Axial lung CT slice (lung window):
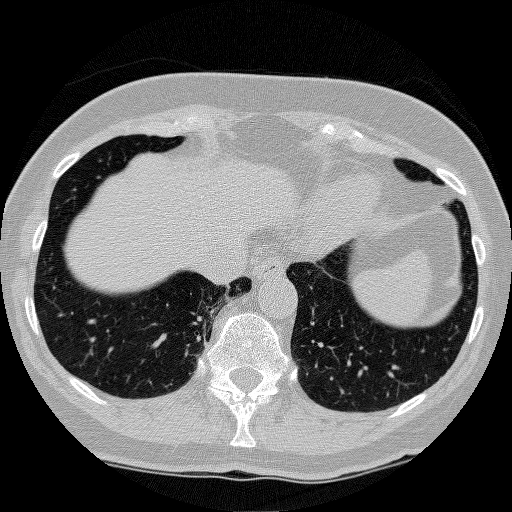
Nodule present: no